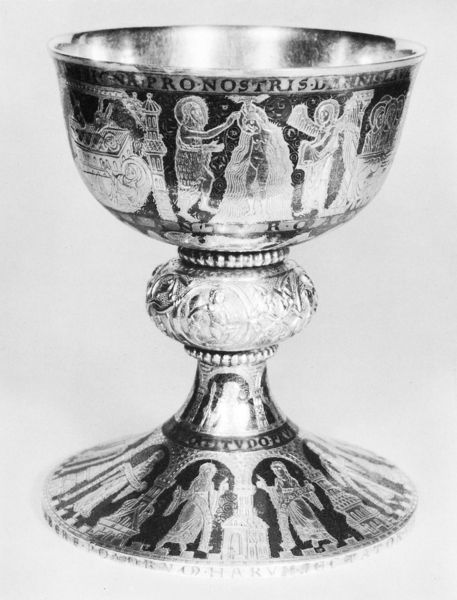
Titel: Kelch
Institution: Gnesen, Domschatz (?)
Abteikirche Trzemeszno, VR Polen
Schlagwörter: flügel, fuß, mann, wasser, weiß, menschen, stadt, mitte, männer, schwarz, ornament, silber, sockel, kirche, gold, kelch, reich, schön, turm, engel, relief, schrift, figuren, wein, inschrift, glanz, metall, socke, foto, bögen, stiel, griff, gefäß, zinn, glaube, schwarzweiß, text, worte, kugel, knauf, jesus, mittelalter, heilige, märtyrer, basis, taufe, erzengel, petrus, szenen, ziseliert, email, wulst, knubbel, wertvoll, wort, latein, wörter, taufe christi, abendland, geritzt, goldschmiedearbeit, graviert, kirchenschatz, zisiliert, messkelch, fellkleid, 1100, taufe chrisi